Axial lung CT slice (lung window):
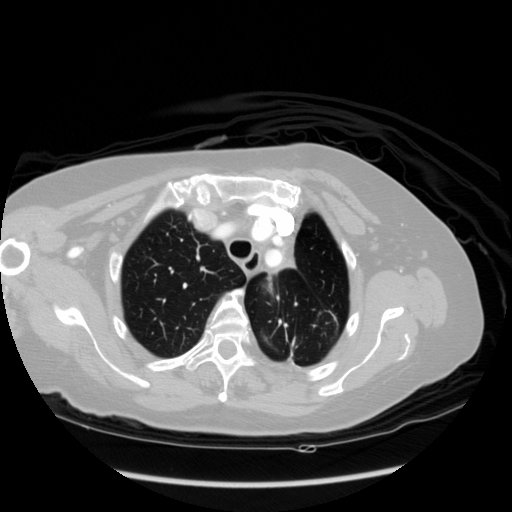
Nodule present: no